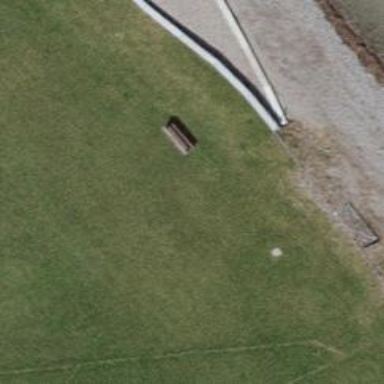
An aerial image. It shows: Bench for seating.